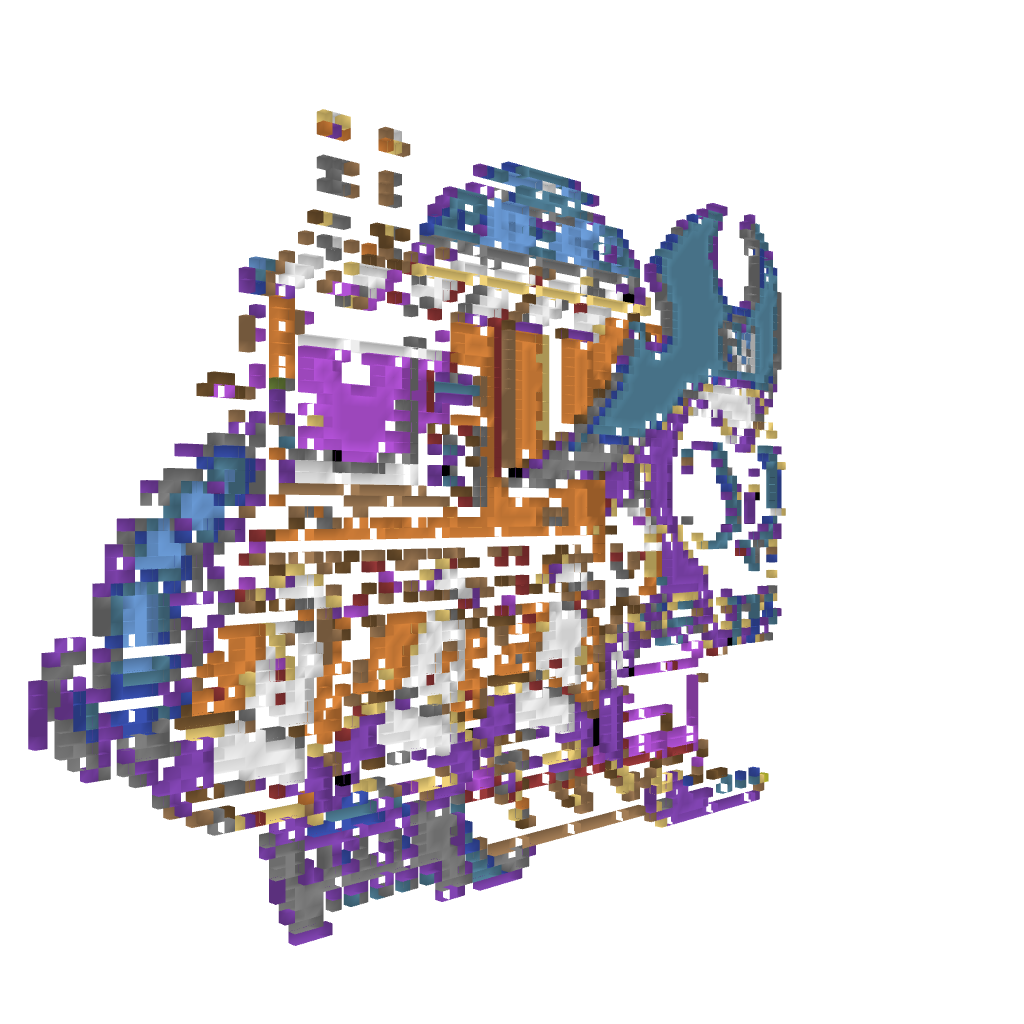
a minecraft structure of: Wily Machine #10 (ErnieCIII) bad low quality